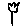
Label: flower